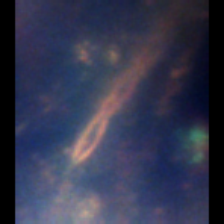
Taxon: Diatom_aggregate
Group: Diatoms